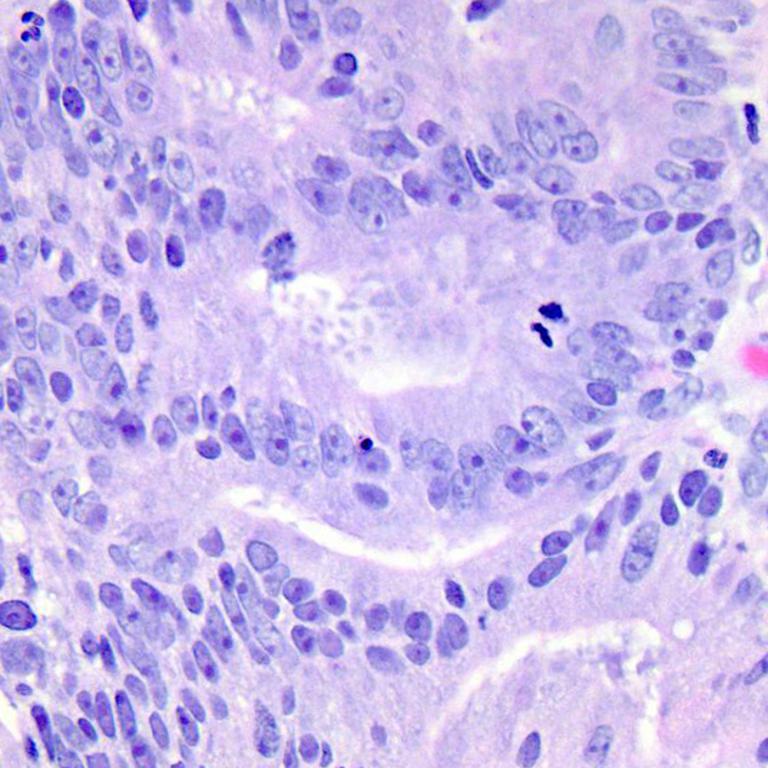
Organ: colon
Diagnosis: adenocarcinomas